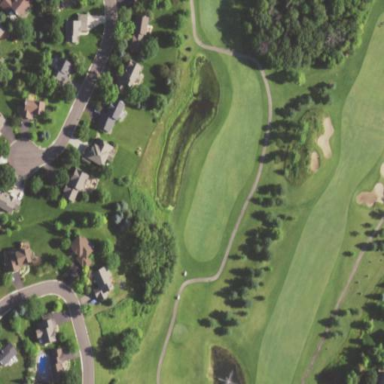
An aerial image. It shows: Grassy area designated as golf fairway.